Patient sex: M
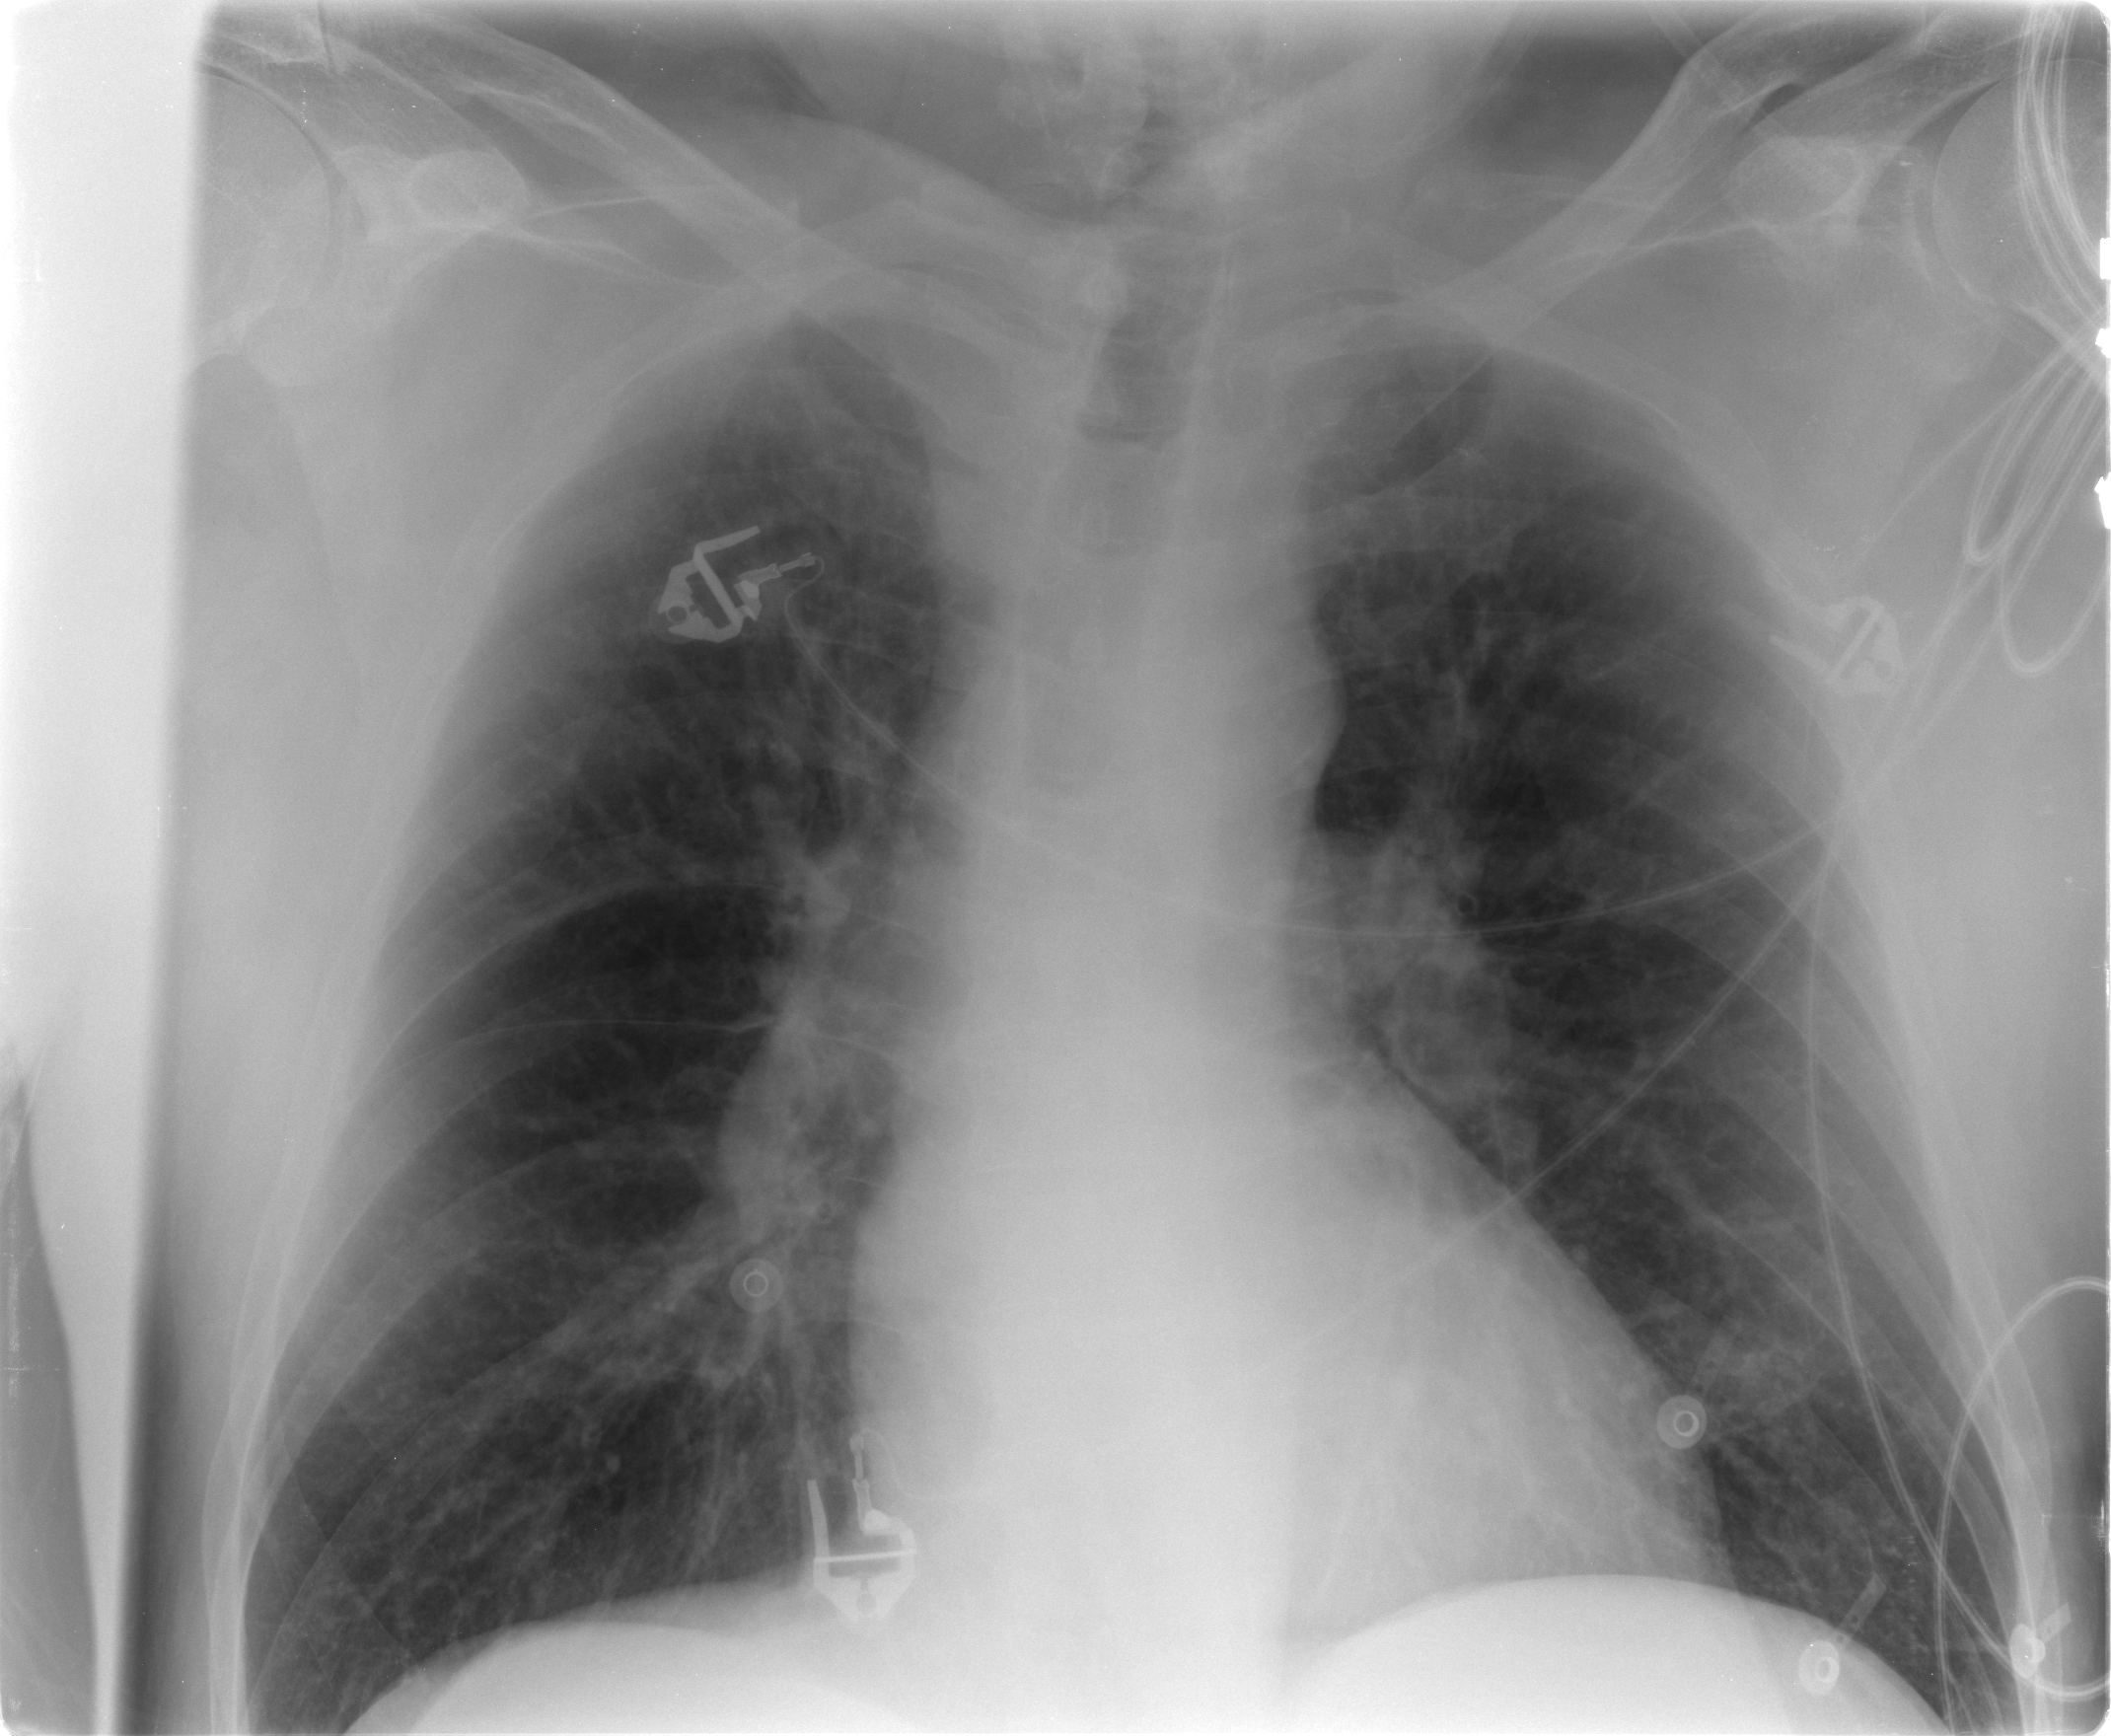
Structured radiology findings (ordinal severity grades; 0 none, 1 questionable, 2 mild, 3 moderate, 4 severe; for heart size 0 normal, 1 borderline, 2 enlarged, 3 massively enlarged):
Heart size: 0
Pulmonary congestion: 2
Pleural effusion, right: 0
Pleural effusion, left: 0
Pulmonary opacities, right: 0
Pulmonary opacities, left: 0
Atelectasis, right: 0
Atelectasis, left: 0